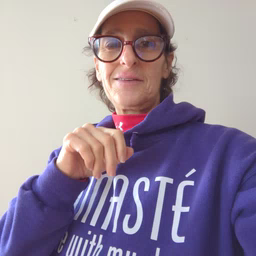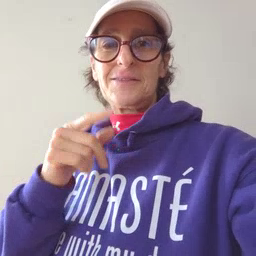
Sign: smile